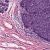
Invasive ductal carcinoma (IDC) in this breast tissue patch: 0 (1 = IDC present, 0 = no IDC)